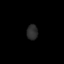
Tissue: lung
Cell type: Epithelial cells
Senescence score: 0.1756
Nuclear area (px): 165
Mean DAPI intensity: 43.358